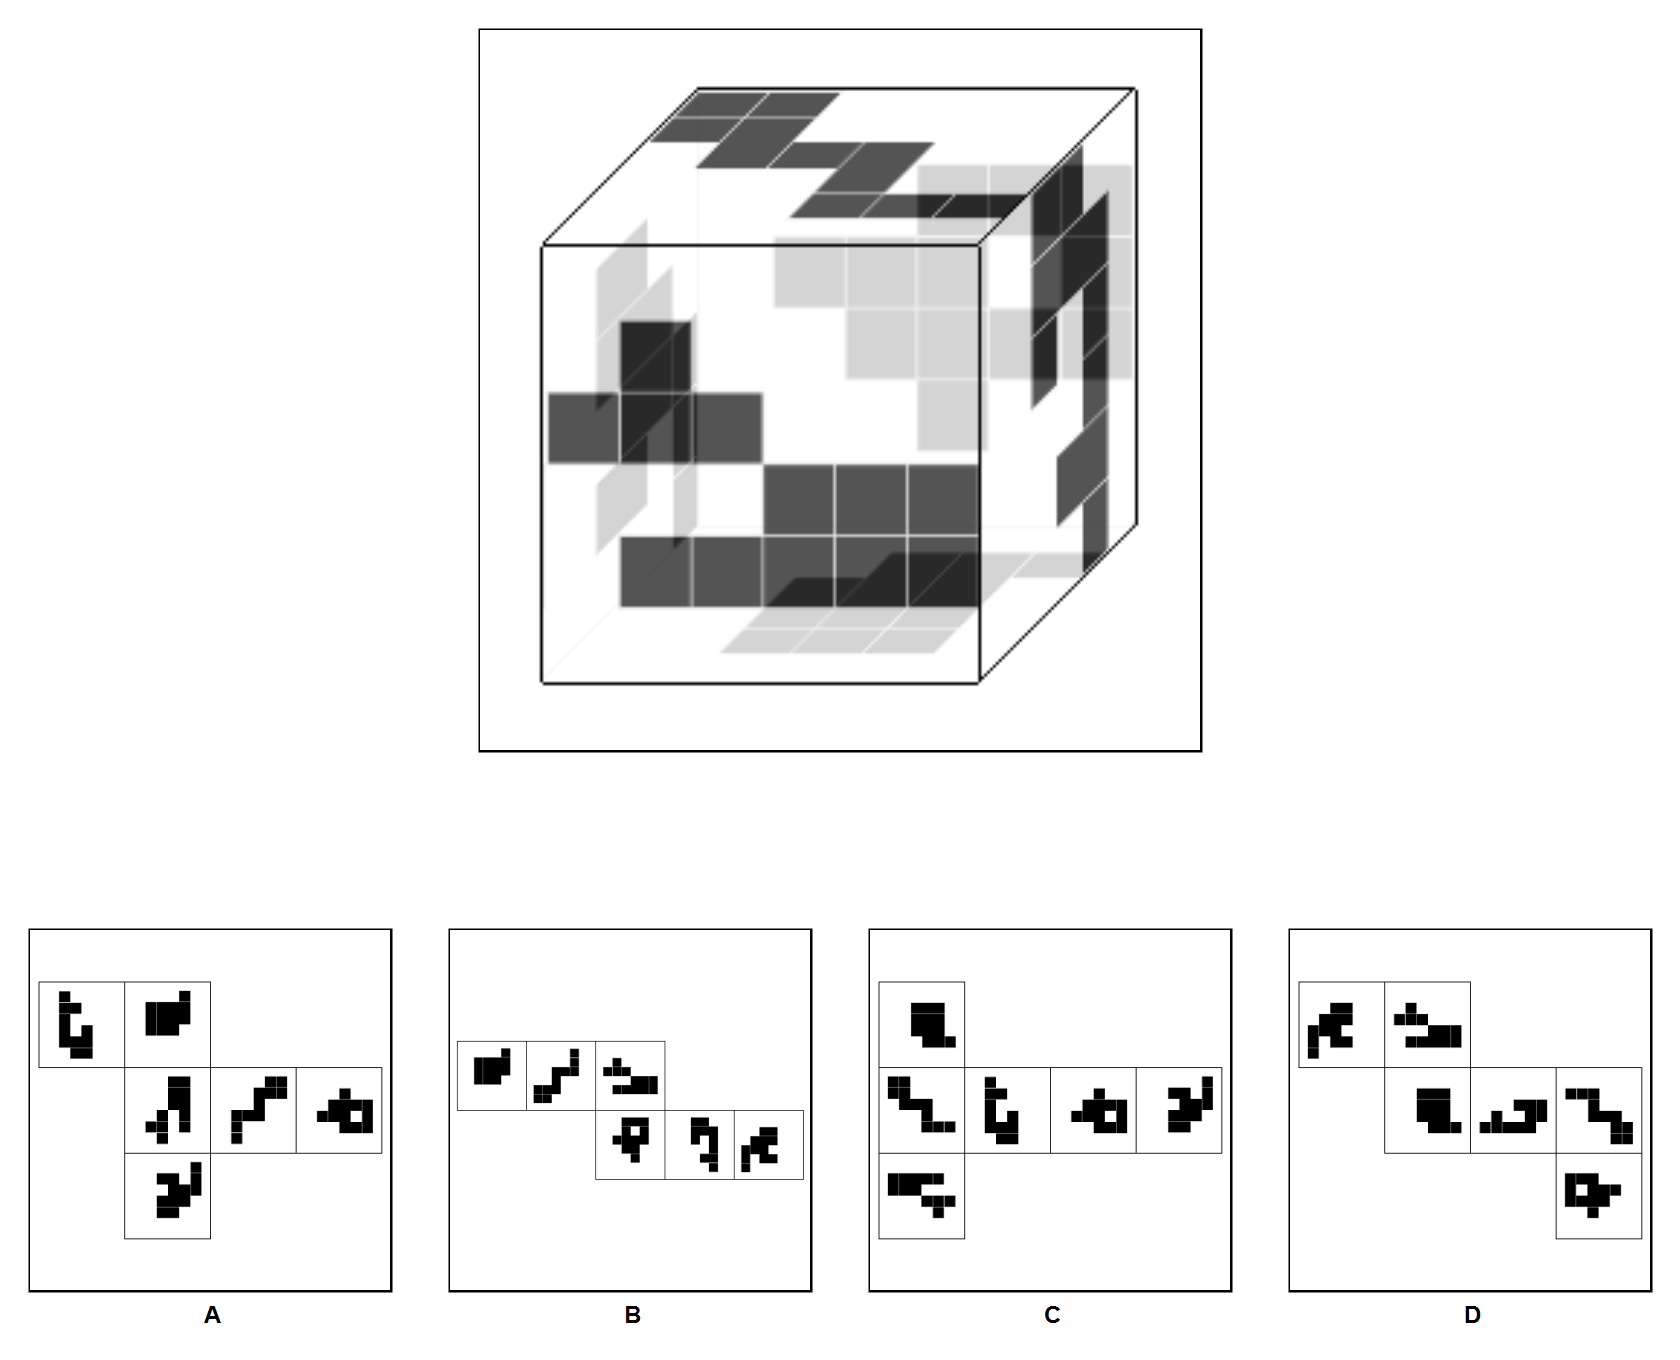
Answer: D